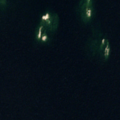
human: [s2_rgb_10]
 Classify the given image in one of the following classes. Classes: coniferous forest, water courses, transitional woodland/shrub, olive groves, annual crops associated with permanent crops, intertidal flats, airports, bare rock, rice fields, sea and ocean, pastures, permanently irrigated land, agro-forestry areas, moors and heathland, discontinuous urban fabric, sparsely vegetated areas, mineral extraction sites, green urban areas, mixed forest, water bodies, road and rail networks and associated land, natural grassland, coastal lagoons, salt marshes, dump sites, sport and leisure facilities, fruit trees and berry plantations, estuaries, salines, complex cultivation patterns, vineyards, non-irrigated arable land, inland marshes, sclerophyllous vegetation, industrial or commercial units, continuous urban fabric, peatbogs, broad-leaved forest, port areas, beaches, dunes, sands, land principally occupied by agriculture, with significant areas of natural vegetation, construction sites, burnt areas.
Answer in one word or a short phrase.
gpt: sea and ocean